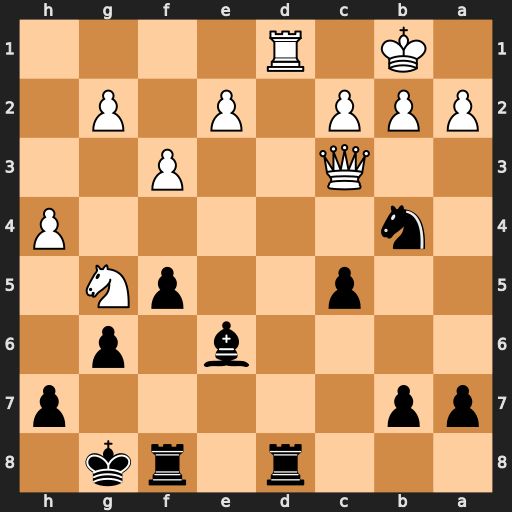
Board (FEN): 3r1rk1/pp5p/4b1p1/2p2pN1/1n5P/2Q2P2/PPP1P1P1/1K1R4
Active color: b
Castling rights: -
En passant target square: -
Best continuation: Rxd1#